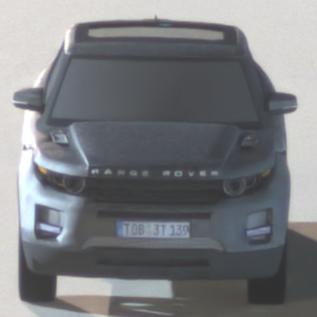
Make: Land Rover
Model: Range Rover Evoque 2.0 Si4
Detailed model: Range Rover Evoque (I)
Model produced from: 2011/08
Model produced until: 2013/11
Doors: 5
Color: gray
Road condition: dry road
Daytime: night
Contrast: high contrast